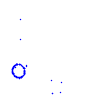
Particle: kaon